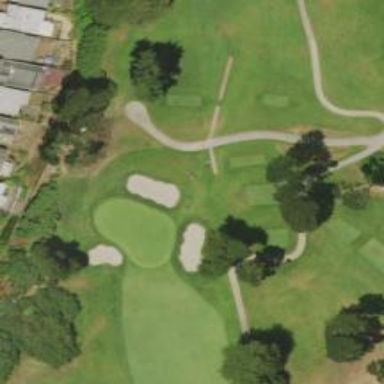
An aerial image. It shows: View of golf hole.